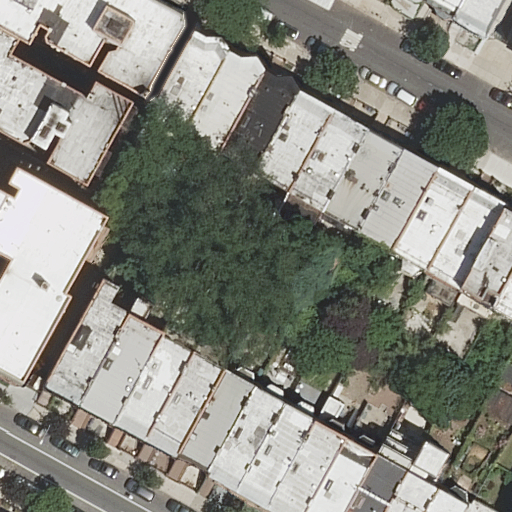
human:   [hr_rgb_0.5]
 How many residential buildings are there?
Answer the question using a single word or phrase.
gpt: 30

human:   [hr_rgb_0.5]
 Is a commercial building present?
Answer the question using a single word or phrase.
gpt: no

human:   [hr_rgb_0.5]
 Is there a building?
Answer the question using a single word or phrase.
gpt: yes

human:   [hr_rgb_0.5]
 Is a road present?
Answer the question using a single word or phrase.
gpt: yes

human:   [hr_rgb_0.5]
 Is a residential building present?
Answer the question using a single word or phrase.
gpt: yes

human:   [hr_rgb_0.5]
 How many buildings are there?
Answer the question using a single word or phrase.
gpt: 30

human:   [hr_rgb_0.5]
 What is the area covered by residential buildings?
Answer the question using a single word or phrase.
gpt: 4189m2

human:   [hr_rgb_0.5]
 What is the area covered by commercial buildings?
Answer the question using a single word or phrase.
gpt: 0m2

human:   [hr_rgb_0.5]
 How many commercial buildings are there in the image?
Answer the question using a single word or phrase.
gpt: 0

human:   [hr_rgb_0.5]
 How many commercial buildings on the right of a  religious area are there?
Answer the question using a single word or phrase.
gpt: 0

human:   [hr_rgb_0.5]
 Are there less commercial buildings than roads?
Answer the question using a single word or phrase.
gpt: yes

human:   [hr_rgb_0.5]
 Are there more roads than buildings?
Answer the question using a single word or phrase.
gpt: no

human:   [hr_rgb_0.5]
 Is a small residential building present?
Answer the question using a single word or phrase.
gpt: yes

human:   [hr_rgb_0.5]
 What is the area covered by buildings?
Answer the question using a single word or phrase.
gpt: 4189m2

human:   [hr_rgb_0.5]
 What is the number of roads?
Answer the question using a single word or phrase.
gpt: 2

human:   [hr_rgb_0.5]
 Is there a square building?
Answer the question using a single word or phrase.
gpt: no

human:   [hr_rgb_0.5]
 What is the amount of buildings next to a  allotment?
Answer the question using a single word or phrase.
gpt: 0

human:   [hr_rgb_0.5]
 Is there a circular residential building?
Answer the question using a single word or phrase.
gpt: no

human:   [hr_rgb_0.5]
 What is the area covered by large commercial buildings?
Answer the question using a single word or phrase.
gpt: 0m2

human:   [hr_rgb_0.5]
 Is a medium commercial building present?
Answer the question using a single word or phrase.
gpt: no

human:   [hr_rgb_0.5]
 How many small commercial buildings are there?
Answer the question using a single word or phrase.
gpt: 0

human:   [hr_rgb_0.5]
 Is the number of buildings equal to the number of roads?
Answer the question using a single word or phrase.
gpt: no

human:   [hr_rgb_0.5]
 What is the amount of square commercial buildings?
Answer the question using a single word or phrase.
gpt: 0

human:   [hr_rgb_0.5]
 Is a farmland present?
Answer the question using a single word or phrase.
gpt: no

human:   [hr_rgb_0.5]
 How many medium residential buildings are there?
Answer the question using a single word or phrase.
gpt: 20

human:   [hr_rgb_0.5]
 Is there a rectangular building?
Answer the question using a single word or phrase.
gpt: yes

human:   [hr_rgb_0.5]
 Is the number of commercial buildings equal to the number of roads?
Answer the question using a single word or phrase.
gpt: no

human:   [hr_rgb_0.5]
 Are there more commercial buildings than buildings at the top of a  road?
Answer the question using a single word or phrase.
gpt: no

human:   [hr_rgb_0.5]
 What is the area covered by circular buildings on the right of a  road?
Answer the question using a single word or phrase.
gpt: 0m2

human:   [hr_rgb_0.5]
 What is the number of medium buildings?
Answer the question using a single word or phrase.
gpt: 20

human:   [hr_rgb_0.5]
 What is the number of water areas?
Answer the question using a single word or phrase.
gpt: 0

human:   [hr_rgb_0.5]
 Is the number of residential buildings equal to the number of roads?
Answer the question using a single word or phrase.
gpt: no

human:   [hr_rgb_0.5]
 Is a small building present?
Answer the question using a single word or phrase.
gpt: yes

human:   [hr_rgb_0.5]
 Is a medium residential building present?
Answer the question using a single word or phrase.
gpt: yes

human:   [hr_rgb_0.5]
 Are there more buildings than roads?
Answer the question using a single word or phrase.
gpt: yes

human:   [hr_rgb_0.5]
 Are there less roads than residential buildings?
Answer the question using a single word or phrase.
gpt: yes

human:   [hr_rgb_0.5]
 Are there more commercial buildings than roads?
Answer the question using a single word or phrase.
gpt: no

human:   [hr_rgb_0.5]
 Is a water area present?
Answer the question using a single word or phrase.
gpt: no

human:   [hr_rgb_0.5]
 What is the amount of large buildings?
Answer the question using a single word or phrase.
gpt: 1

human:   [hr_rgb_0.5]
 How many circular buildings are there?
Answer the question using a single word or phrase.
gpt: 0

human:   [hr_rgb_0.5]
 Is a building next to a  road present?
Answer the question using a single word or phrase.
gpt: yes

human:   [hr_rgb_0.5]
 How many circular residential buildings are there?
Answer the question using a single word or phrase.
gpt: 0

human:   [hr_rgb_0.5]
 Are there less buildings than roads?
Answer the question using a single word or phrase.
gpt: no

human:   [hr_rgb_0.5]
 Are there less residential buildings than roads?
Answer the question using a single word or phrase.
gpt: no

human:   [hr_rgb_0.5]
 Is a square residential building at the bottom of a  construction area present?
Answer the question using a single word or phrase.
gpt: no

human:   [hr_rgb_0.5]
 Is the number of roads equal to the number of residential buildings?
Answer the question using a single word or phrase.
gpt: no

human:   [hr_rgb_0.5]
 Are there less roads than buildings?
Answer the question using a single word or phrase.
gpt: yes

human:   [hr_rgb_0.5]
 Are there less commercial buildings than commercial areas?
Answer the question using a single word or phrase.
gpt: no

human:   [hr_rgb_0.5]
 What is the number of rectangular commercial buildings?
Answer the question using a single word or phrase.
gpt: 0

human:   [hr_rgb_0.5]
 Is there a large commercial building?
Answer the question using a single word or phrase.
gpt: no

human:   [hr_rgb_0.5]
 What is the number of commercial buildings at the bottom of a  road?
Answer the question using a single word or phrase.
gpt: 0

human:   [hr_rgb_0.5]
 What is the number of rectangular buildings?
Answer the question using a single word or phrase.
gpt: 18

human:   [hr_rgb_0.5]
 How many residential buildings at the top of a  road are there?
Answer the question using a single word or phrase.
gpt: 22

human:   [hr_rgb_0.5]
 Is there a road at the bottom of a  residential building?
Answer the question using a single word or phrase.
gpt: yes

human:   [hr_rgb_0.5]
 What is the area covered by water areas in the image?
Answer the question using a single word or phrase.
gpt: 0m2

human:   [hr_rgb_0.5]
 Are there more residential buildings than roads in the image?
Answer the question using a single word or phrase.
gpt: yes

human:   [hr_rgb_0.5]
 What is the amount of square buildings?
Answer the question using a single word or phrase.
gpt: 0

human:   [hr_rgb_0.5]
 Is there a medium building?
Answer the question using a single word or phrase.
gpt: yes

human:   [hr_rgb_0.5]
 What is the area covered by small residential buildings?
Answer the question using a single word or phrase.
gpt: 339m2

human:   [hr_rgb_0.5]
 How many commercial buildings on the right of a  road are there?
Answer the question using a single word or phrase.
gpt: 0

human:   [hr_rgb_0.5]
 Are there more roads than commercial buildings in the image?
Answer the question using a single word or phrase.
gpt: yes

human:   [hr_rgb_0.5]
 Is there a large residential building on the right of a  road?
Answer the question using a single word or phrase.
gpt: no

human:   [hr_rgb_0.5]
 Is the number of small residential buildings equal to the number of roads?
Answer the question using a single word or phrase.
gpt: no

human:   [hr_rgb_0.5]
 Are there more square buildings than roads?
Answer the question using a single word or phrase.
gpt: no